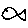
Label: fish